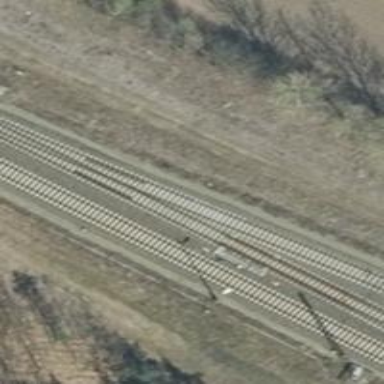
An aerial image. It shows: Railway switch.